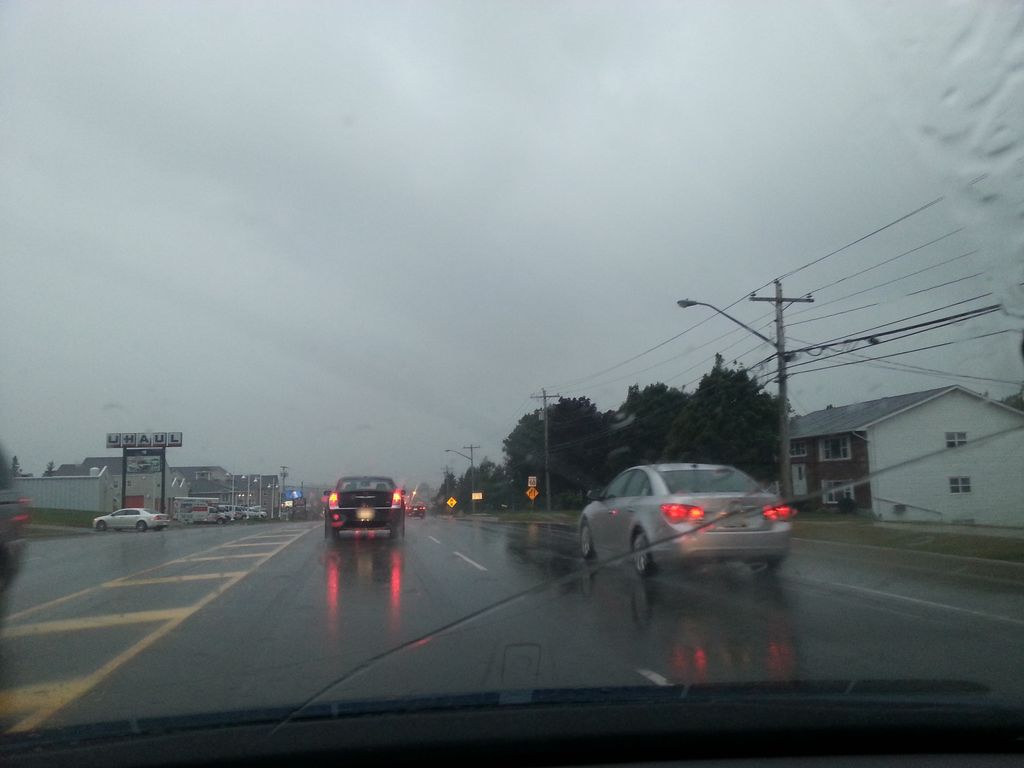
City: charlottetown